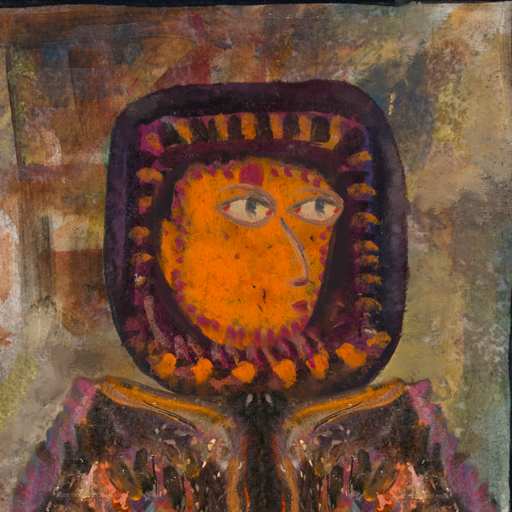
Background: Mosgoul, Head And Neck Side: Doll_w_Hair, Face Side: GypsyMother, Bust: Gypsy_Queen, Hair Side: Blank, Head Accessory: Blank, Second Necklace: Blank, Necklace: Blank, Baby: Blank